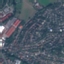
Label: Residential